Question: I got a table were the first row is merged and an image is displayed:

How can I get the image to autoscroll when the page is scrolled down, so that the image is always in the middle of the visible(!) table?
'''
<table>
<tr>
<th rowspan="10">Image</th>
<th>c</th>
<th>c</th>
</tr>
<tr>
<td>c</td>
<td>c</td>
</tr>
<tr>
<td>c</td>
<td>c</td>
</tr>
<tr>
<td>c</td>
<td>c</td>
</tr>
<tr>
<td>c</td>
<td>c</td>
</tr>
<tr>
<td>c</td>
<td>c</td>
</tr>
<tr>
<td>c</td>
<td>c</td>
</tr>
<tr>
<td>c</td>
<td>c</td>
</tr>
<tr>
<td>c</td>
<td>c</td>
</tr>
<tr>
<td>c</td>
<td></td>
</tr>
</table>
'''
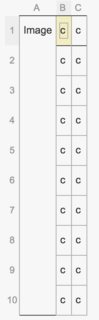
Answer: Using Jquery function and handling the event See the <URL> :
'''
$(function($) {
var image = $('.follow-scroll');
var originalPosition = image.offset().top;
// Space between element and top of screen (when scrolling)
var topSpace = 15;
// Should probably be set in CSS; but here just for emphasis
image.css('position', 'relative');
$(window).on('scroll', function(event) {
var scrollTop = $(window).scrollTop();
image.stop(false, false).animate({
top: scrollTop < originalPosition ? 0: scrollTop - originalPosition + topSpace
}, 300);
});
});
'''